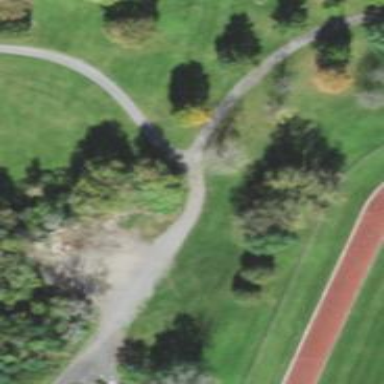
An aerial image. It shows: Disc golf tee area.